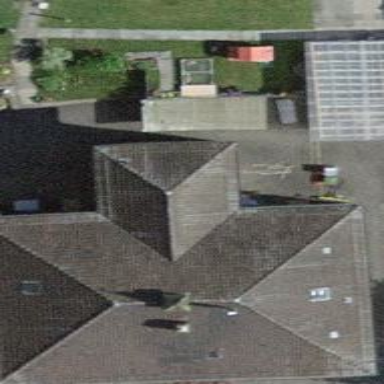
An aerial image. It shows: School building with apartments. The roof of the building has hipped shape.